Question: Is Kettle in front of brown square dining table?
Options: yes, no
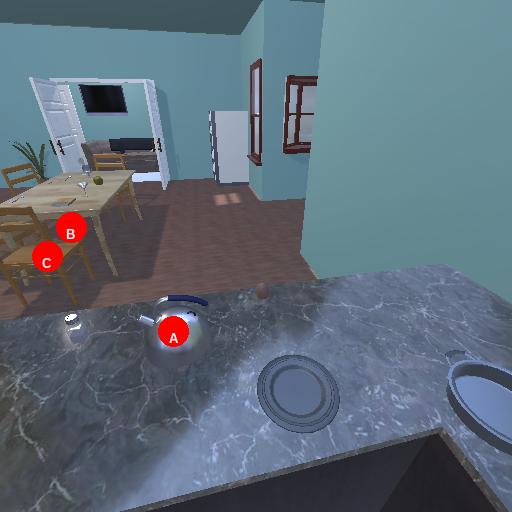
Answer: yes